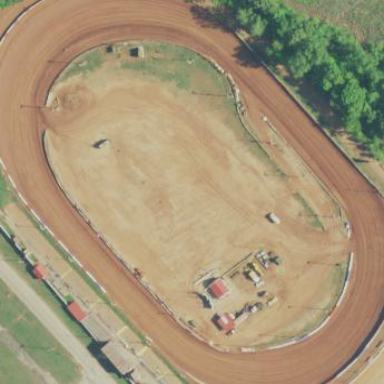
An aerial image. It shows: Raceway for motor sports.